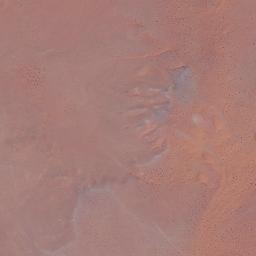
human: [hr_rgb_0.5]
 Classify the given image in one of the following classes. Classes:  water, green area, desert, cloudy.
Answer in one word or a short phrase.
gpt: desert